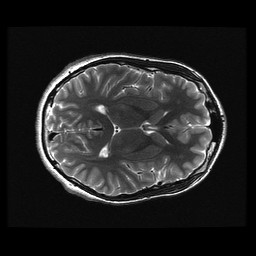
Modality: T2w
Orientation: axial
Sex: male
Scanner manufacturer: ge
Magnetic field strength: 3 T
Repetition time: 5 s
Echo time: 0.1012 s